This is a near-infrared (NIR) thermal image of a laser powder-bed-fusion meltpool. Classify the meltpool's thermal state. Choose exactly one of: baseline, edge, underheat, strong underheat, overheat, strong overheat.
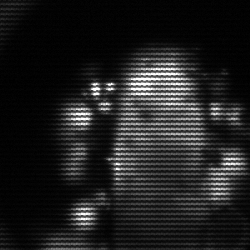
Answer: strong underheat